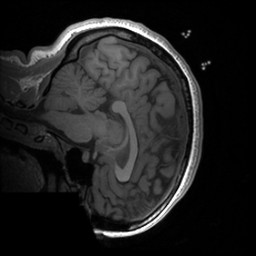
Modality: T1w
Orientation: sagittal
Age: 25
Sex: female
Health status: healthy